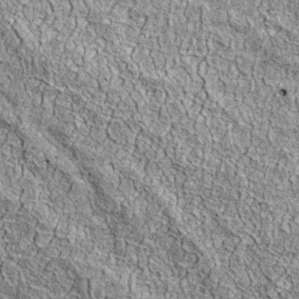
Label: non_frost